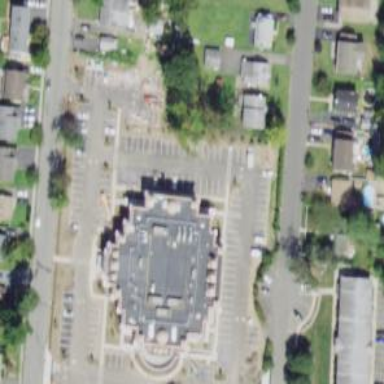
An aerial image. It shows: Building that is place of worship.